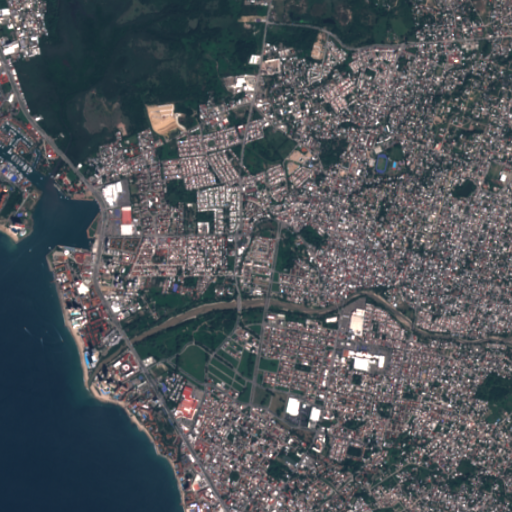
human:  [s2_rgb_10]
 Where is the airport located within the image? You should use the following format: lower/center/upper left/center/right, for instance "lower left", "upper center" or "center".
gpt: The airport is located in the upper left of the image.
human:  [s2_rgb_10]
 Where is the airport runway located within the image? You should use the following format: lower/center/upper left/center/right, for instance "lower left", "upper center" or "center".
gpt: The airport runway is located in the upper left of the image.
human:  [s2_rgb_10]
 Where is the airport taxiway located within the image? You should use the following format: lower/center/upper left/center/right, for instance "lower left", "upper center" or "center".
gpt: The airport taxiway is located in the upper left of the image.
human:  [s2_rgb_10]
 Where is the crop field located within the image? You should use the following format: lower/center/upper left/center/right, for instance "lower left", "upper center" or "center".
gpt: The crop field is located in the upper center of the image.
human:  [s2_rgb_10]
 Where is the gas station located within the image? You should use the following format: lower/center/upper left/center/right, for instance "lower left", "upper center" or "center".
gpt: The gas station is located in the center left of the image.
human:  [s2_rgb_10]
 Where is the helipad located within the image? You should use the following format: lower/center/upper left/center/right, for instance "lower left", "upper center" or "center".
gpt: The helipad is located in the center left of the image.
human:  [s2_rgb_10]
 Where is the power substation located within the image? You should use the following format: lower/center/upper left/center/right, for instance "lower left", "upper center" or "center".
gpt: The power substation is located in the upper left of the image.
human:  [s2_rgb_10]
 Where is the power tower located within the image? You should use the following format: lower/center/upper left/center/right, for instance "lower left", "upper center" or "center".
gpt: The power tower is located in the upper right of the image.
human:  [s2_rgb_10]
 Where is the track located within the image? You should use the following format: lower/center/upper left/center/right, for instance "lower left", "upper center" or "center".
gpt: The track is located in the upper right of the image.
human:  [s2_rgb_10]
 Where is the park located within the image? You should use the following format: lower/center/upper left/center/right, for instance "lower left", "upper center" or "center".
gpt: There is no park in the image.